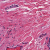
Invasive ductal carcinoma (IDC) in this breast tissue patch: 0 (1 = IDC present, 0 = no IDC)